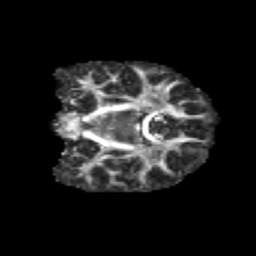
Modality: FA
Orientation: coronal
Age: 10
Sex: female
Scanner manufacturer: siemens
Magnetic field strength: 3 T
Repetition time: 3.8 s
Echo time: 0.07 s